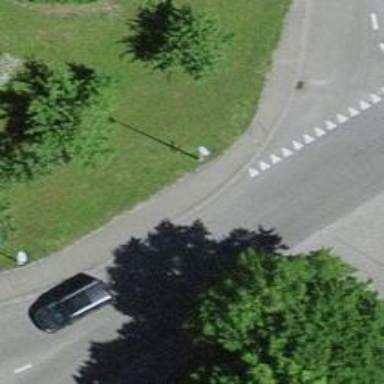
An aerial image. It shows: Smoothly paved residential road.